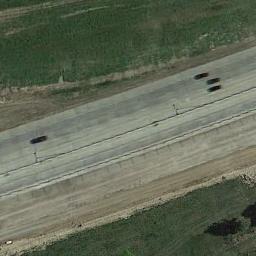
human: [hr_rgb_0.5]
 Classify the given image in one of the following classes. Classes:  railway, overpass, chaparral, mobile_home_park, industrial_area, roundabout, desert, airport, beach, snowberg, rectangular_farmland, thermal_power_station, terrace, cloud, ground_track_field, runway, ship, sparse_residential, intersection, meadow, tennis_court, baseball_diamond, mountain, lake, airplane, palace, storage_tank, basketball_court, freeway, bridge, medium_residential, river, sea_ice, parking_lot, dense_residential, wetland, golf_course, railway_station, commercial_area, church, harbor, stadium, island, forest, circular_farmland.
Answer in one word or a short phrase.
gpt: freeway